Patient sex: M
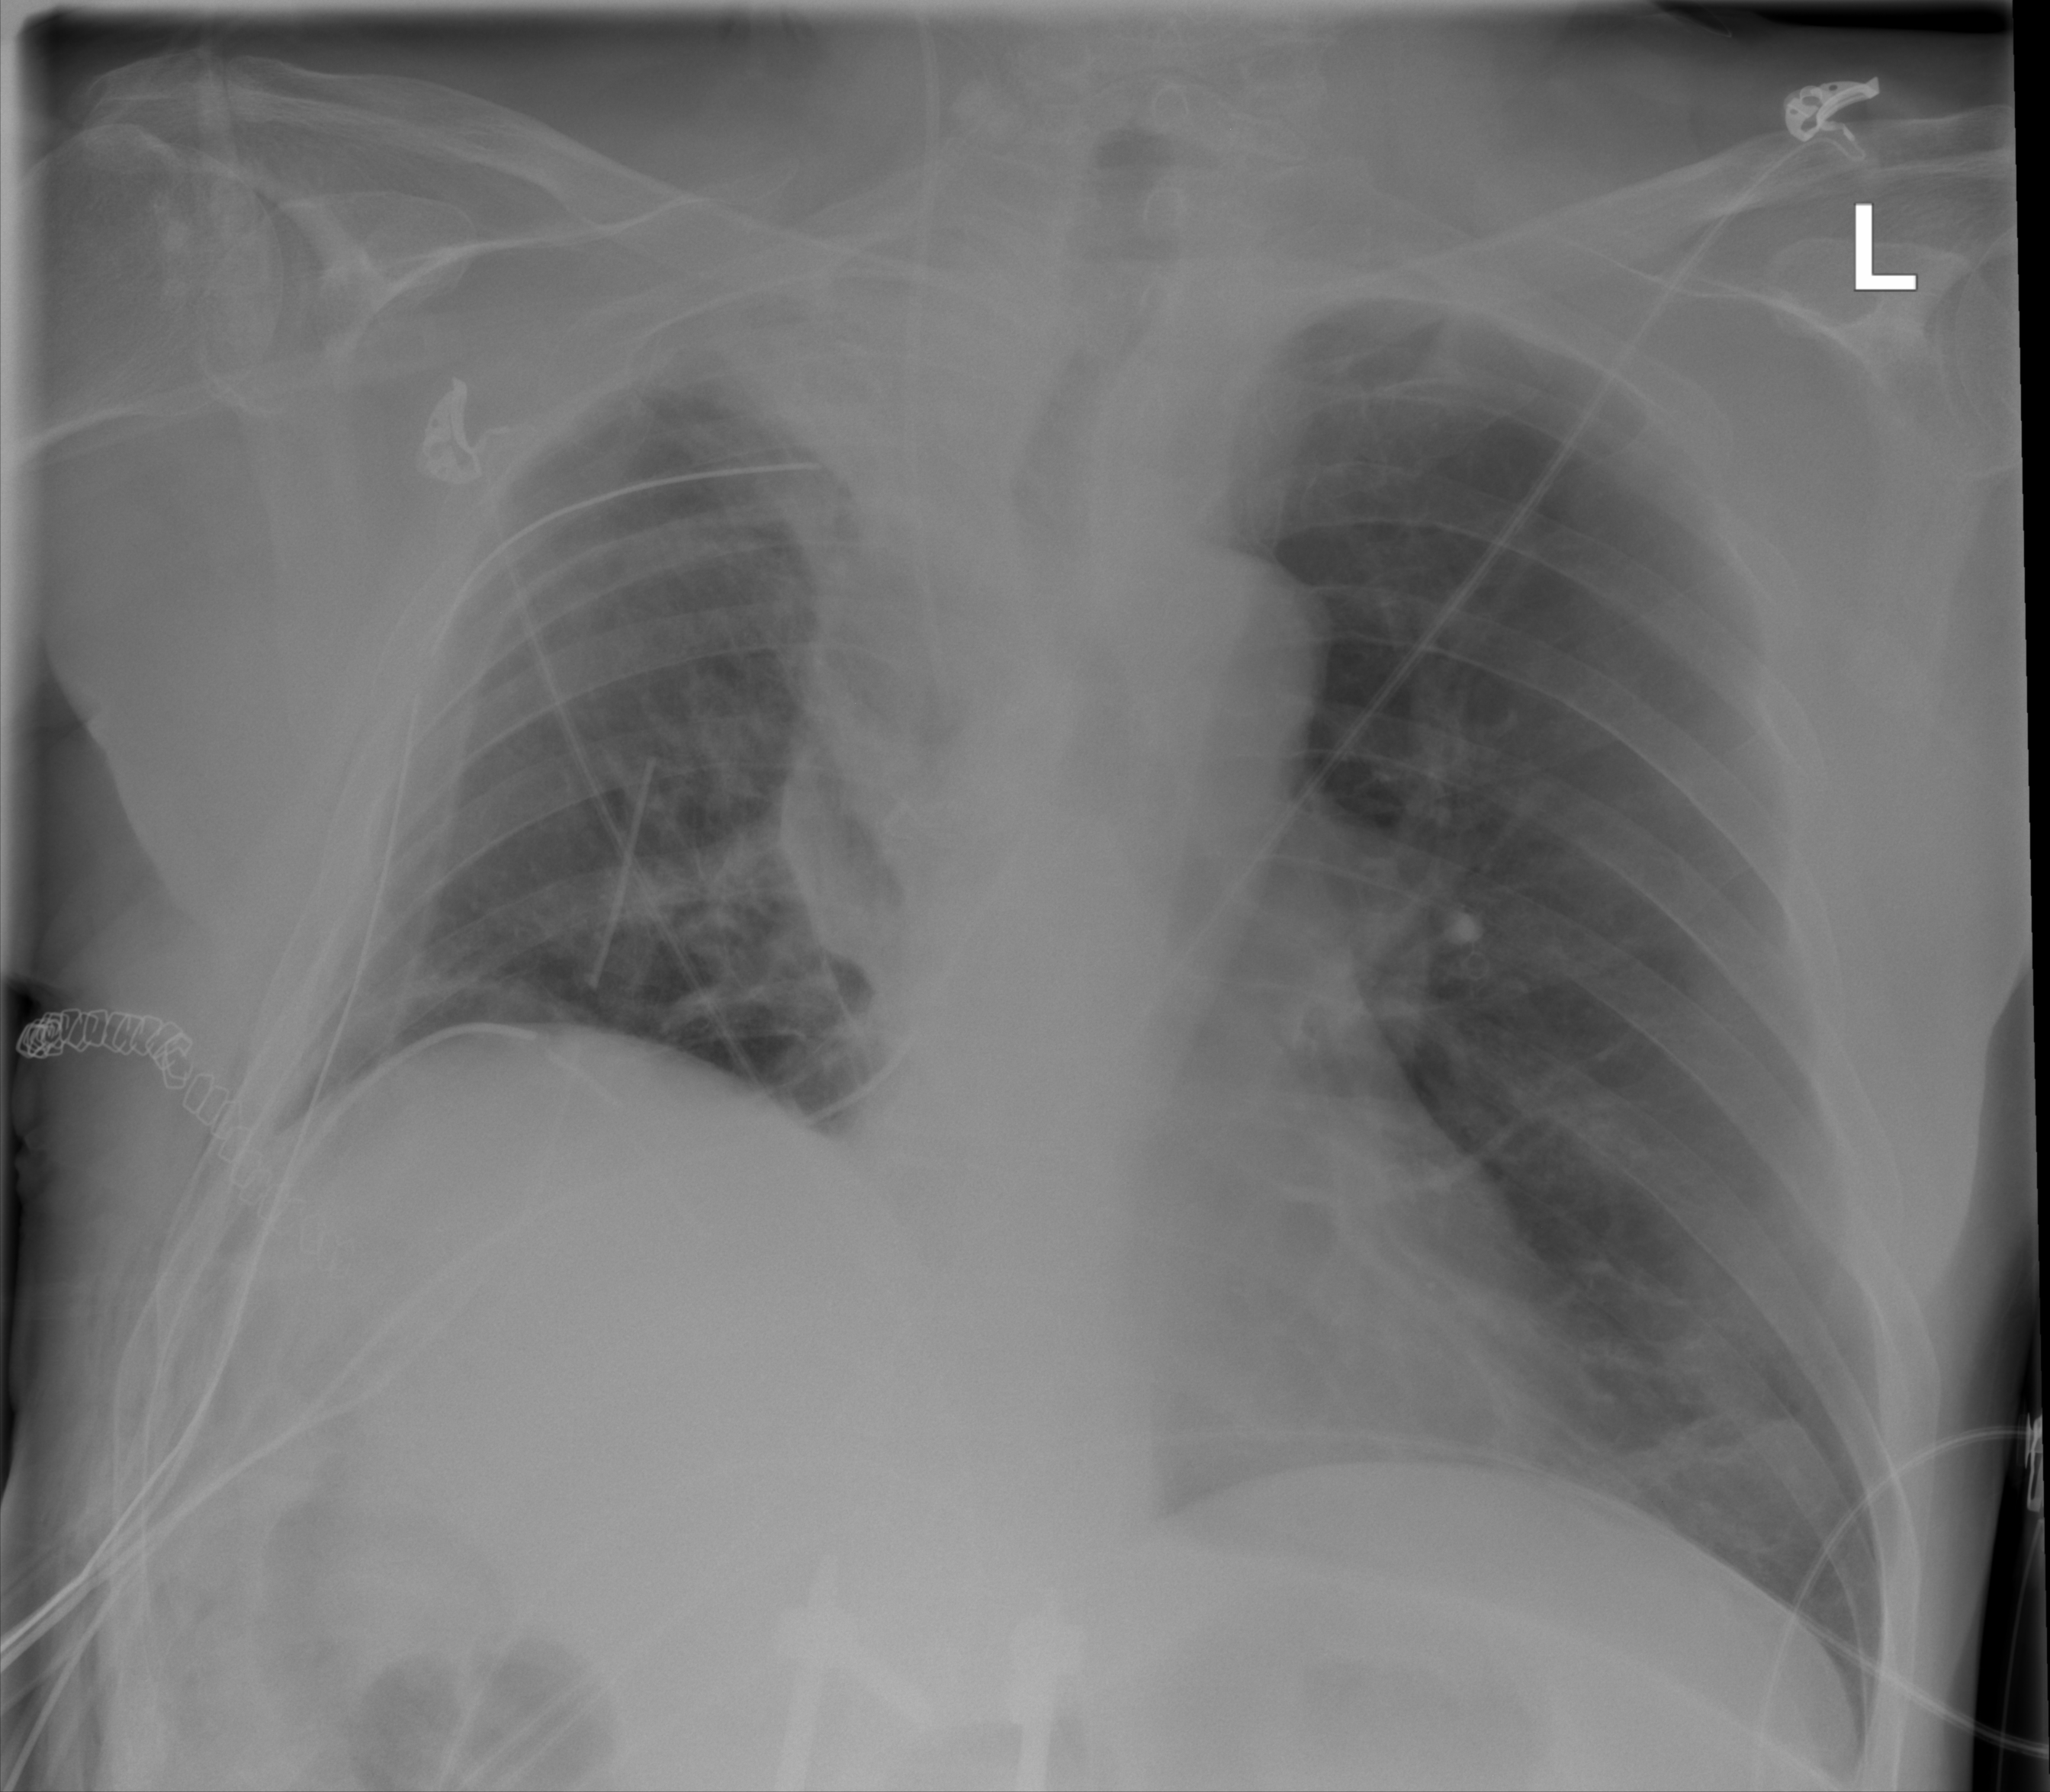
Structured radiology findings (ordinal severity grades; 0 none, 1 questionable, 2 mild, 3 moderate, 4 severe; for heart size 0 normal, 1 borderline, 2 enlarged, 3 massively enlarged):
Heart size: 0
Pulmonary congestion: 2
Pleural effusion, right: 0
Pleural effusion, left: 0
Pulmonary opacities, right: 2
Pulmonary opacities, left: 0
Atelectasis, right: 3
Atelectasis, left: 0